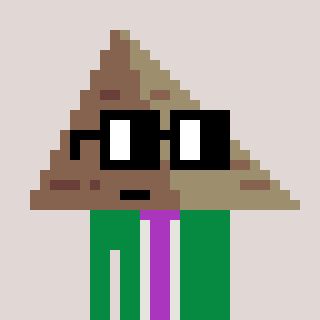
a pixel art character with square black glasses, a pyramid-shaped head and a green-colored body on a warm background